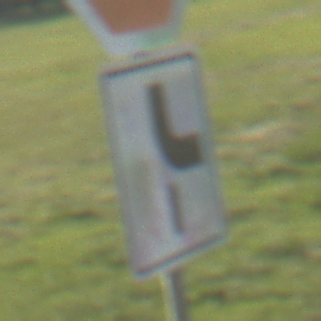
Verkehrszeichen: VerlaufVorfahrtsstrasse10
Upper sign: Stop
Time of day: MorningAfternoon
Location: Outdoor (Nature)
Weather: PartlyCloudy
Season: NotSpecified
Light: Natural